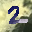
Label: 2